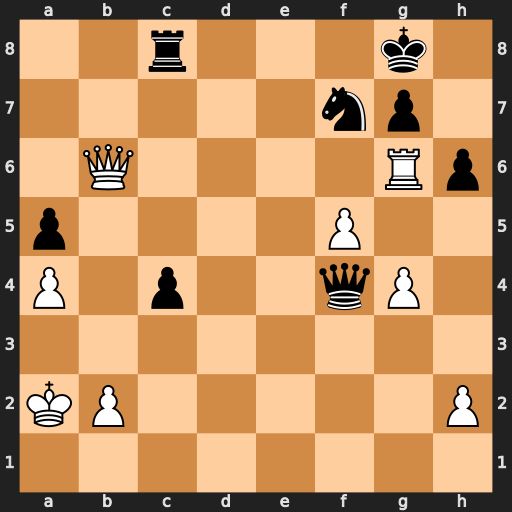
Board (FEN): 2r3k1/5np1/1Q4Rp/p4P2/P1p2qP1/8/KP5P/8
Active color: w
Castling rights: -
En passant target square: -
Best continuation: Qf6 Qe5 Rxg7+ Kh8 Rxf7+ Qxf6 Rxf6